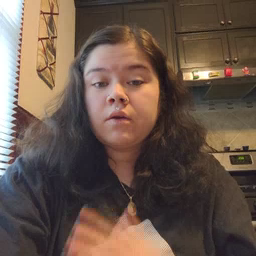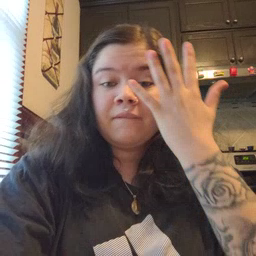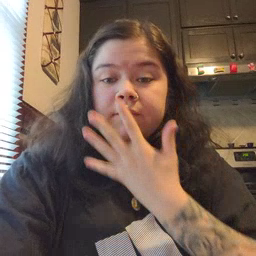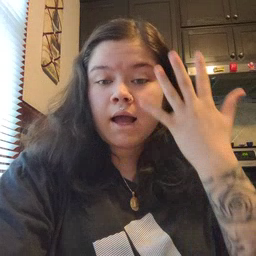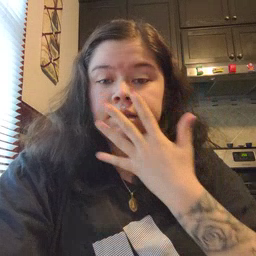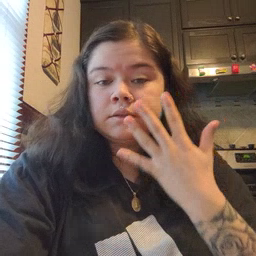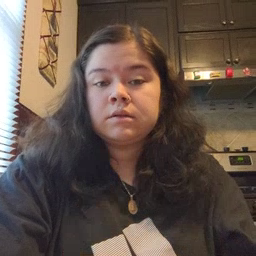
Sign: face